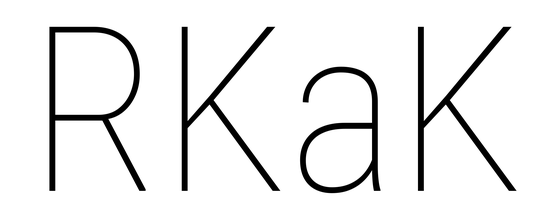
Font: Roboto_Condensed_Thin